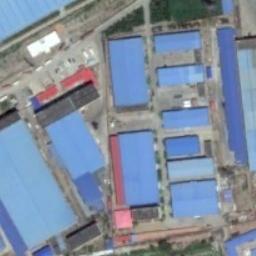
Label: industrial_area